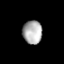
Tissue: lung
Cell type: B cells
Senescence score: 0.1902
Nuclear area (px): 446
Mean DAPI intensity: 172.89